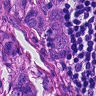
Metastatic tissue present: yes